Interaction volume radius: 10 \u00c5
Interaction volume height: 45 \u00c5
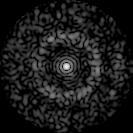
Disorder parameter: 0.833